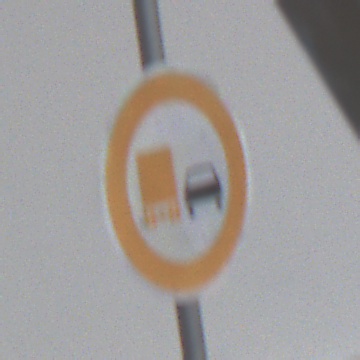
Verkehrszeichen: UeberholverbotKraftfahrzeuge
Umgebung: Roofed, Urban
Tageszeit: MorningAfternoon
Wetter: PartlyCloudy
Licht: Natural
Jahreszeit: NotSpecified
Kontrast: MediumContrast